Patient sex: F
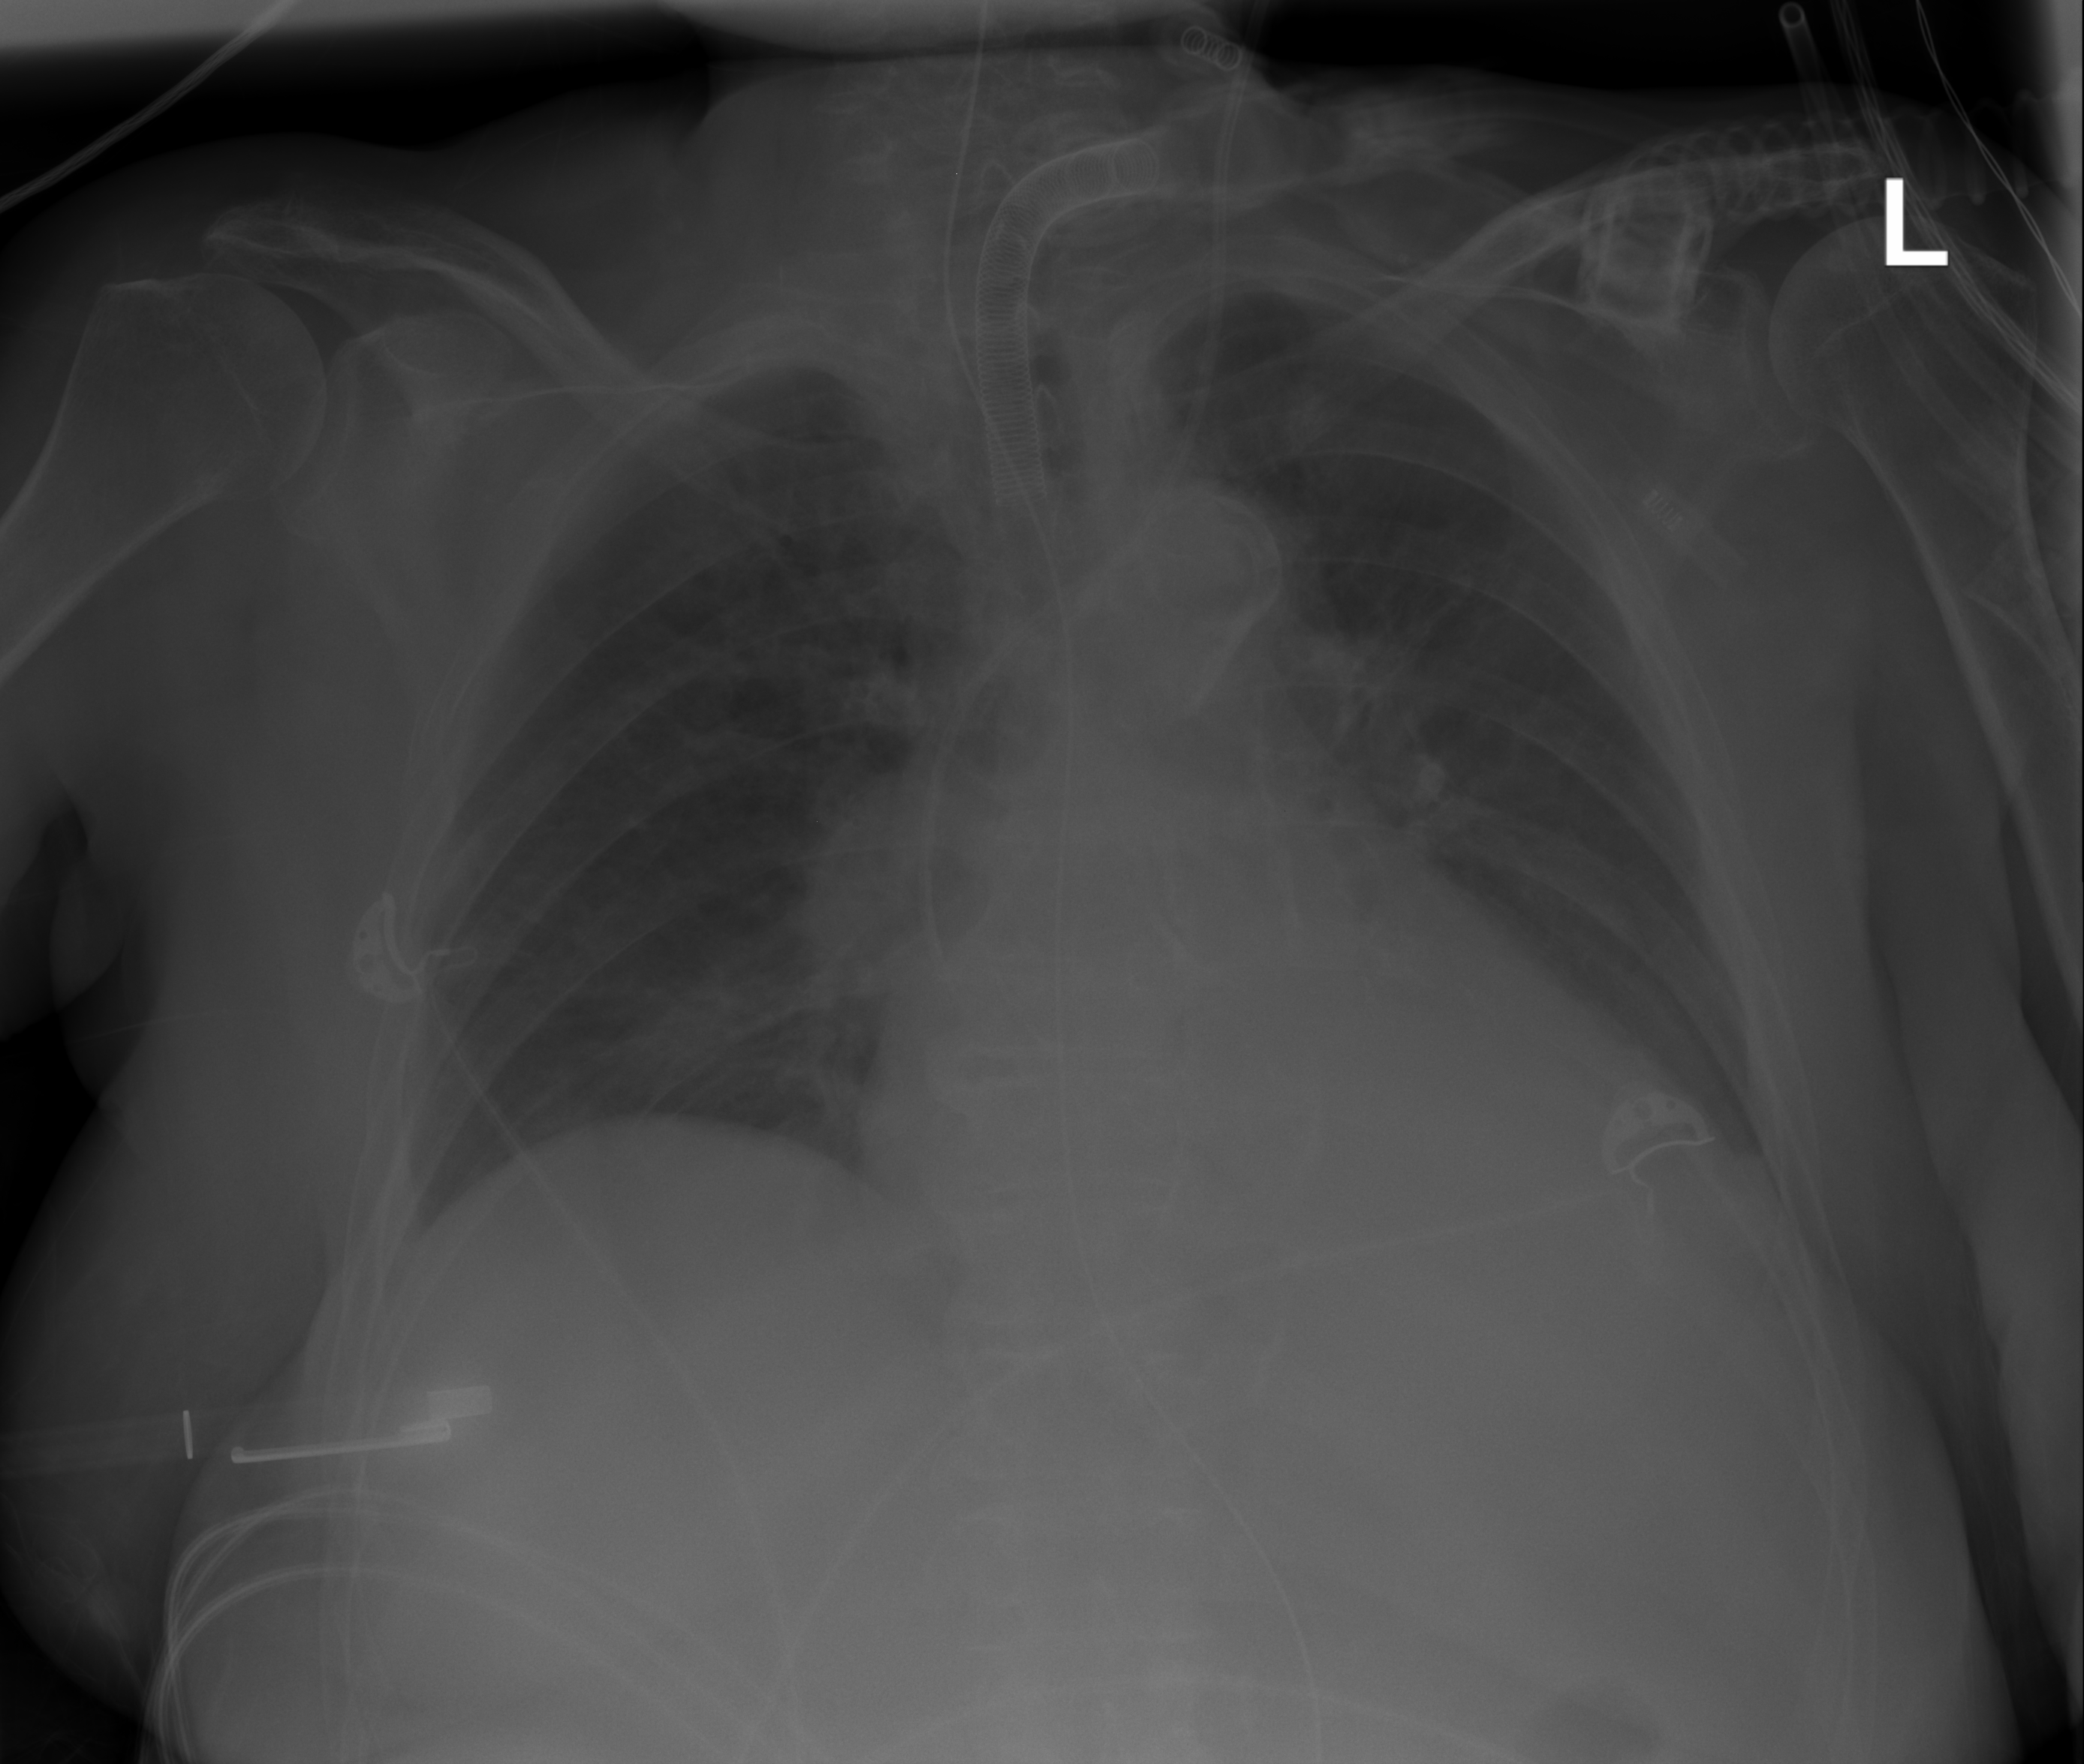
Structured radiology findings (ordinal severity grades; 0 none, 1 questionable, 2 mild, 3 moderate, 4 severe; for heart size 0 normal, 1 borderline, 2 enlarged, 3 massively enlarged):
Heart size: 2
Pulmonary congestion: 0
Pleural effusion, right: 0
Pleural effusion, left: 1
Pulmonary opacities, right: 0
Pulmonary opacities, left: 0
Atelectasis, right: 0
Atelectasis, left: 0